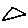
Label: triangle